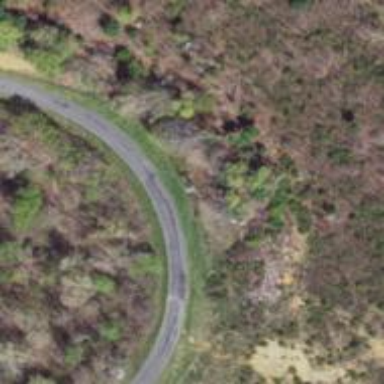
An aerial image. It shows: Unclassified road.